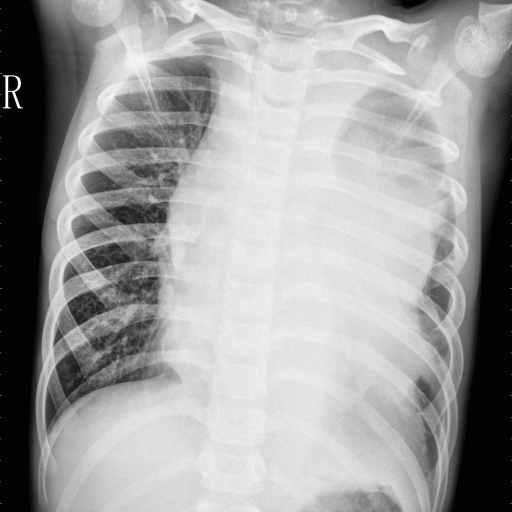
Finding: PNEUMONIA